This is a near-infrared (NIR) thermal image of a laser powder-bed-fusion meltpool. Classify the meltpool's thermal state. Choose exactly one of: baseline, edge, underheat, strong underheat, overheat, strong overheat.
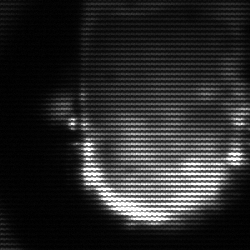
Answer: baseline